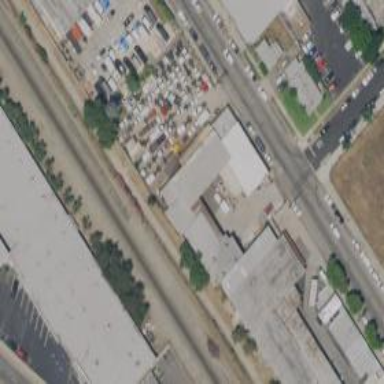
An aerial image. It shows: Industrial building.